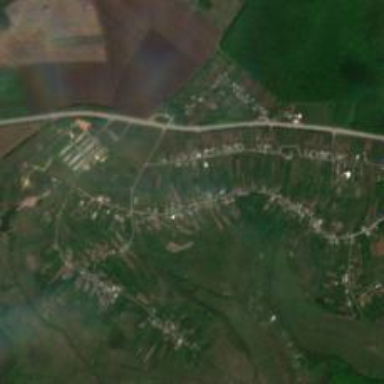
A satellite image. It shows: Village.